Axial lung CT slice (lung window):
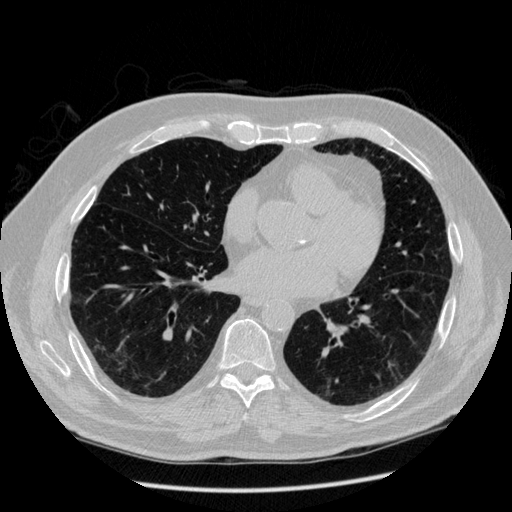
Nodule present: no